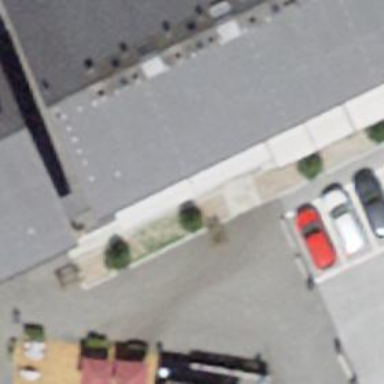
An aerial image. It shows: Restaurant.